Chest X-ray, PA view. Patient: 61 years old, sex F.
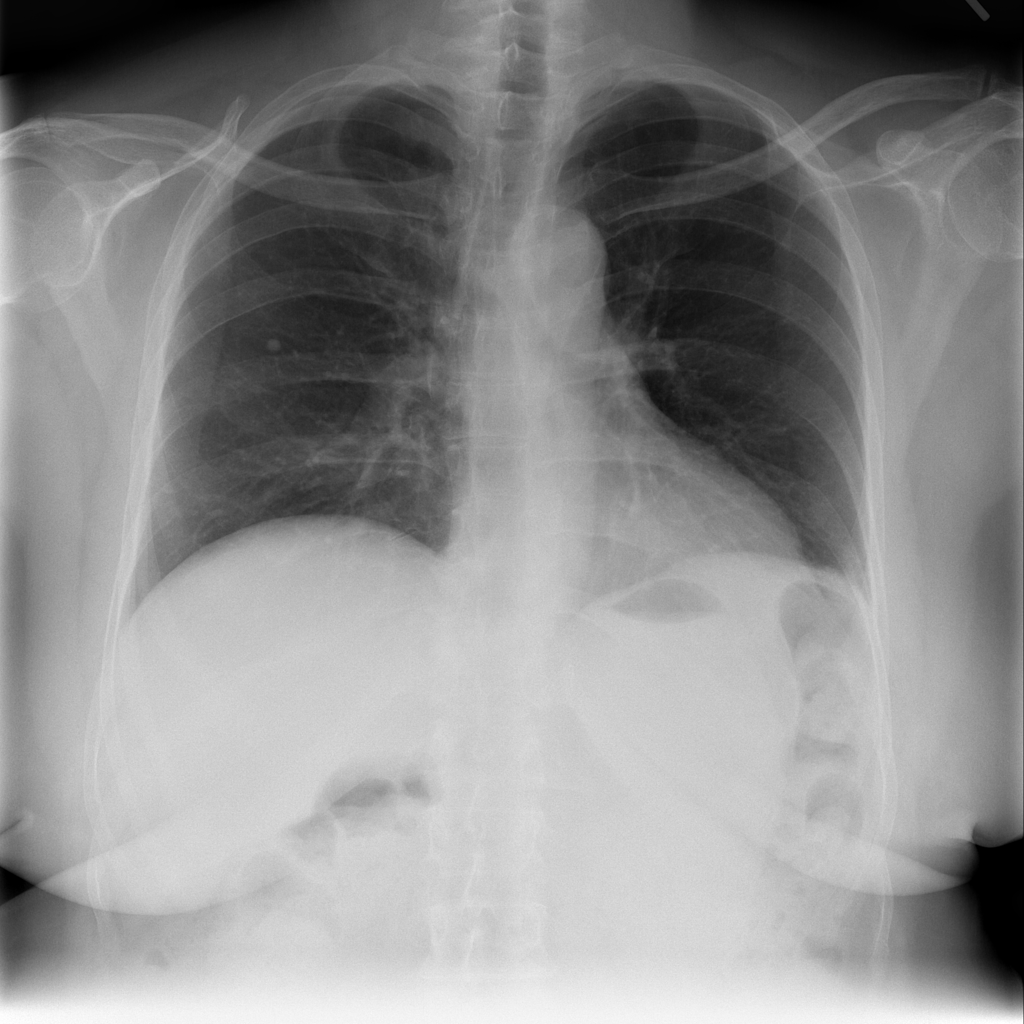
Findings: Nodule